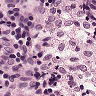
Metastatic tissue present: no